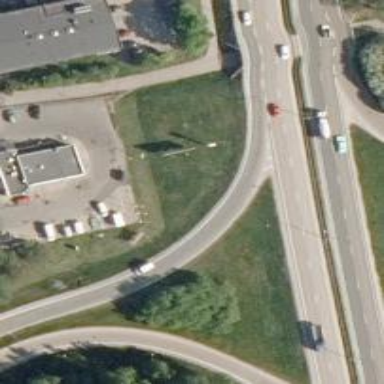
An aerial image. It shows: Trunk link highway with asphalt surface.